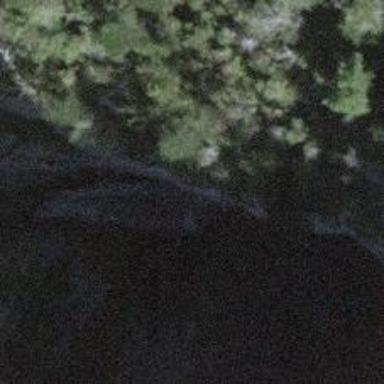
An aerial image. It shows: Beautiful waterfall.